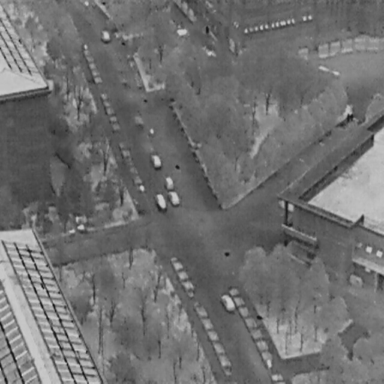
There are six Cars in the infrared image.